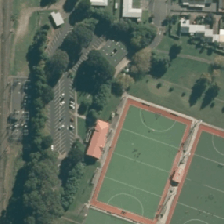
Land cover: urban_parkland